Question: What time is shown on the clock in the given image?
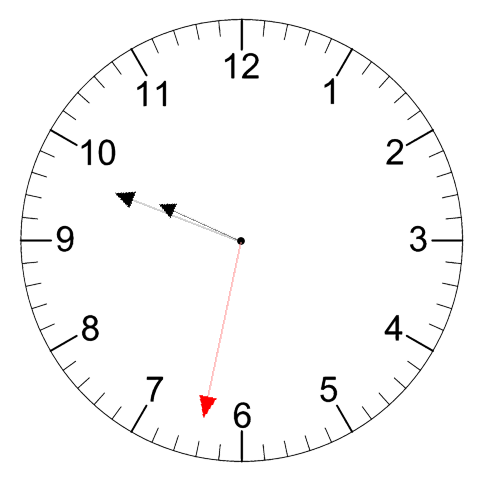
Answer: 09:48:32